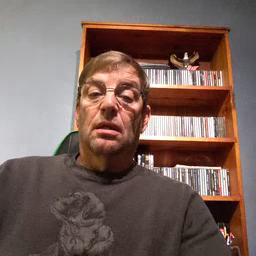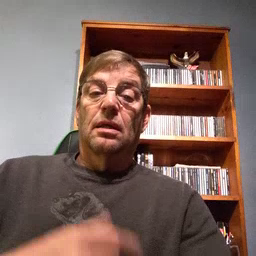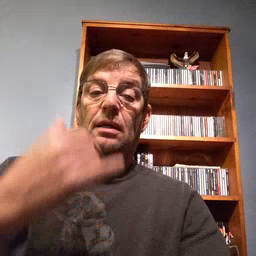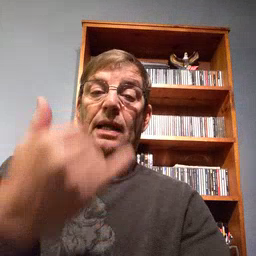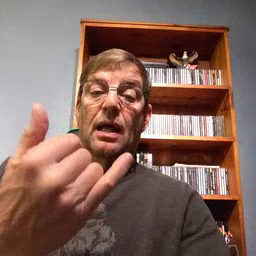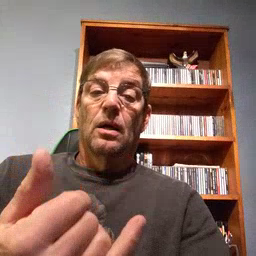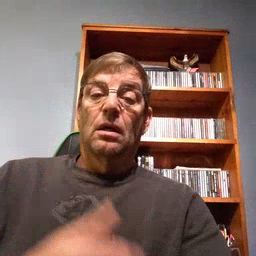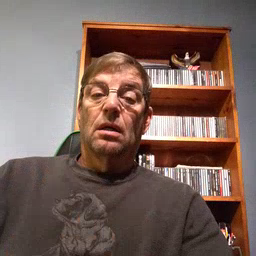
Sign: now